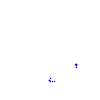
Particle: proton